Interaction volume radius: 5 \u00c5
Interaction volume height: 25 \u00c5
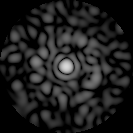
Disorder parameter: 0.8529